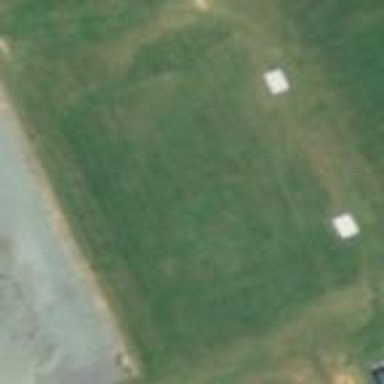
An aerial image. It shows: Soccer pitch for outdoor sports and leisure activities.